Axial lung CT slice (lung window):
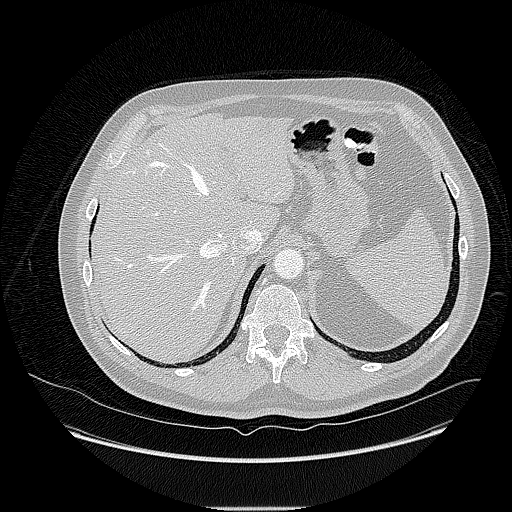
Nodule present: no